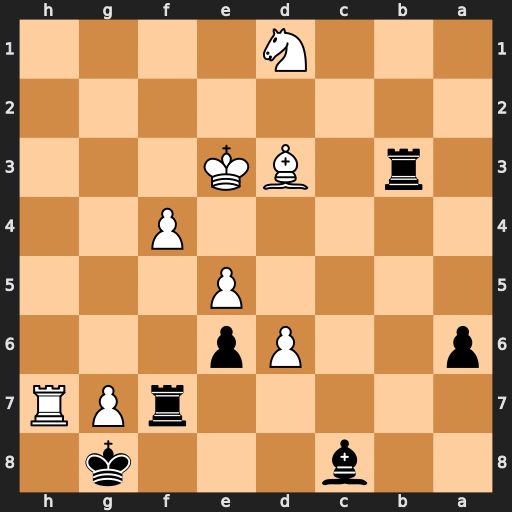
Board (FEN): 2b3k1/5rPR/p2Pp3/4P3/5P2/1r1BK3/8/3N4
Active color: b
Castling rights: -
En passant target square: -
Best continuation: Rxd3+ Kxd3 Kxh7